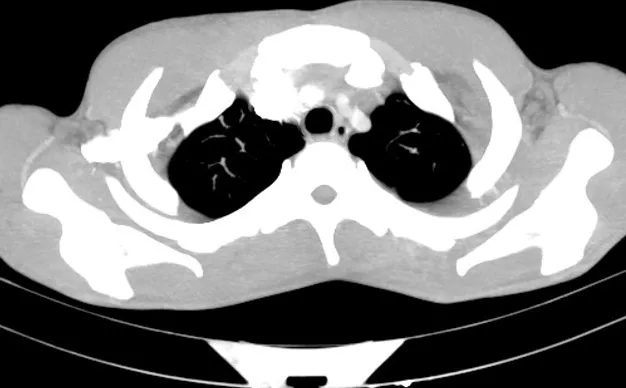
The patient's CT pulmonary angiography.
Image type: radiology (ct)